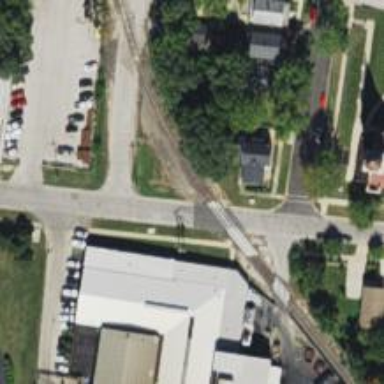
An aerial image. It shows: Crossing for the railway.